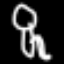
Label: frog